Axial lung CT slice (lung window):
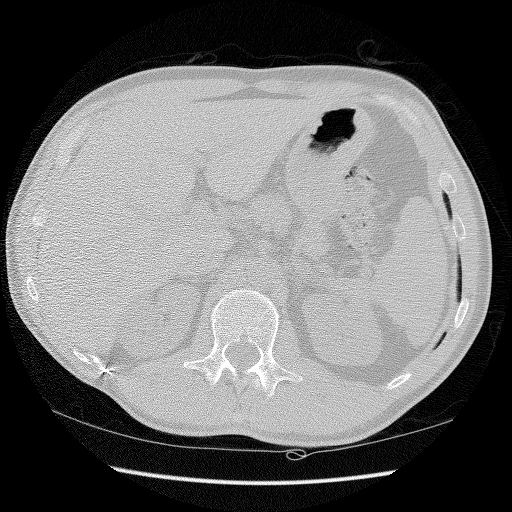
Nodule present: no